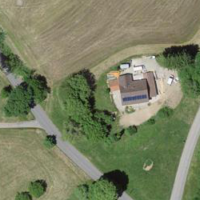
EUNIS habitat code: 55
Species observed at this site:
Leonurus cardiaca